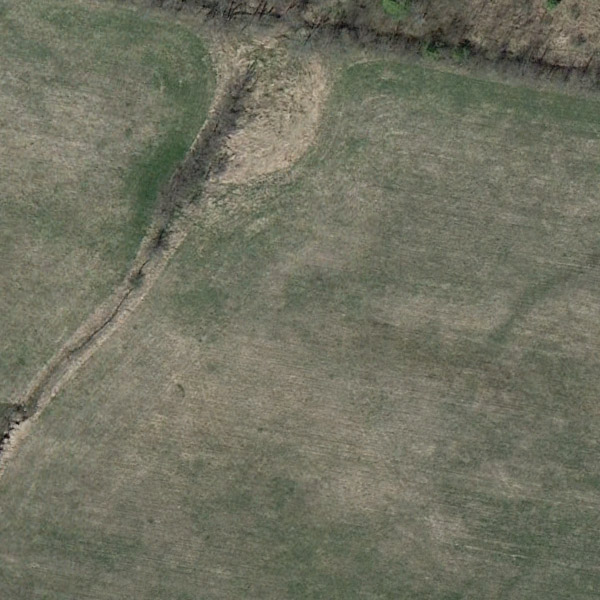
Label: Meadow